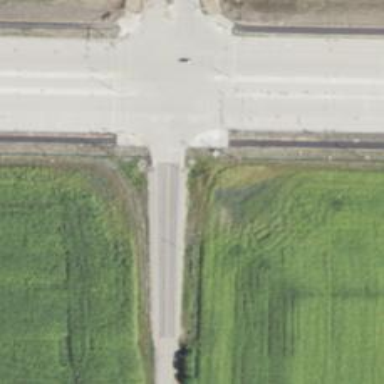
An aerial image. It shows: Crossing along path.